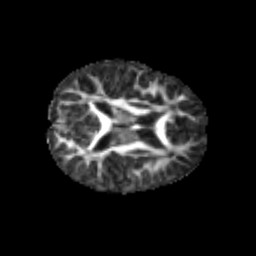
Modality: FA
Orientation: axial
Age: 6
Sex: female
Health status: healthy